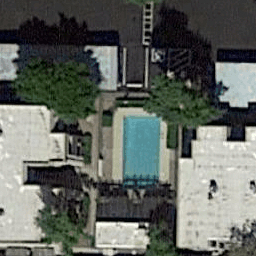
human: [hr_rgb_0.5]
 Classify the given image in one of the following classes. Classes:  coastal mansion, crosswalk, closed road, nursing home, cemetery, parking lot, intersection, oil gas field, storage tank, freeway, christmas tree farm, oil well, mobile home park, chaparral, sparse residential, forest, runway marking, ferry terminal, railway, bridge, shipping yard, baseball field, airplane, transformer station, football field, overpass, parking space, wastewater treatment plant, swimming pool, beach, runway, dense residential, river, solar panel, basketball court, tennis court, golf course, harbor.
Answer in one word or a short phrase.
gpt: swimming pool